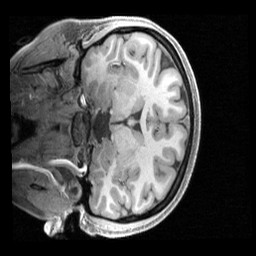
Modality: T1w
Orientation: coronal
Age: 20
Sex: female
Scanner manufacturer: siemens
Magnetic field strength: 3 T
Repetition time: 2.4 s
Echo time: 0.00231 s